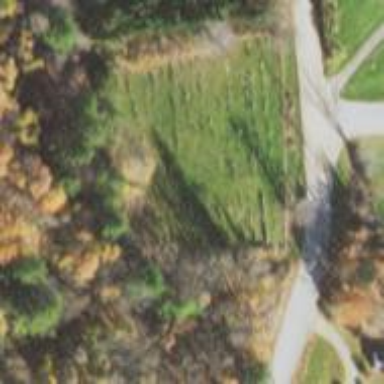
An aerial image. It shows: Cemetery.